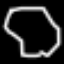
Label: octagon